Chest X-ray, AP view. Patient: 22 years old, sex M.
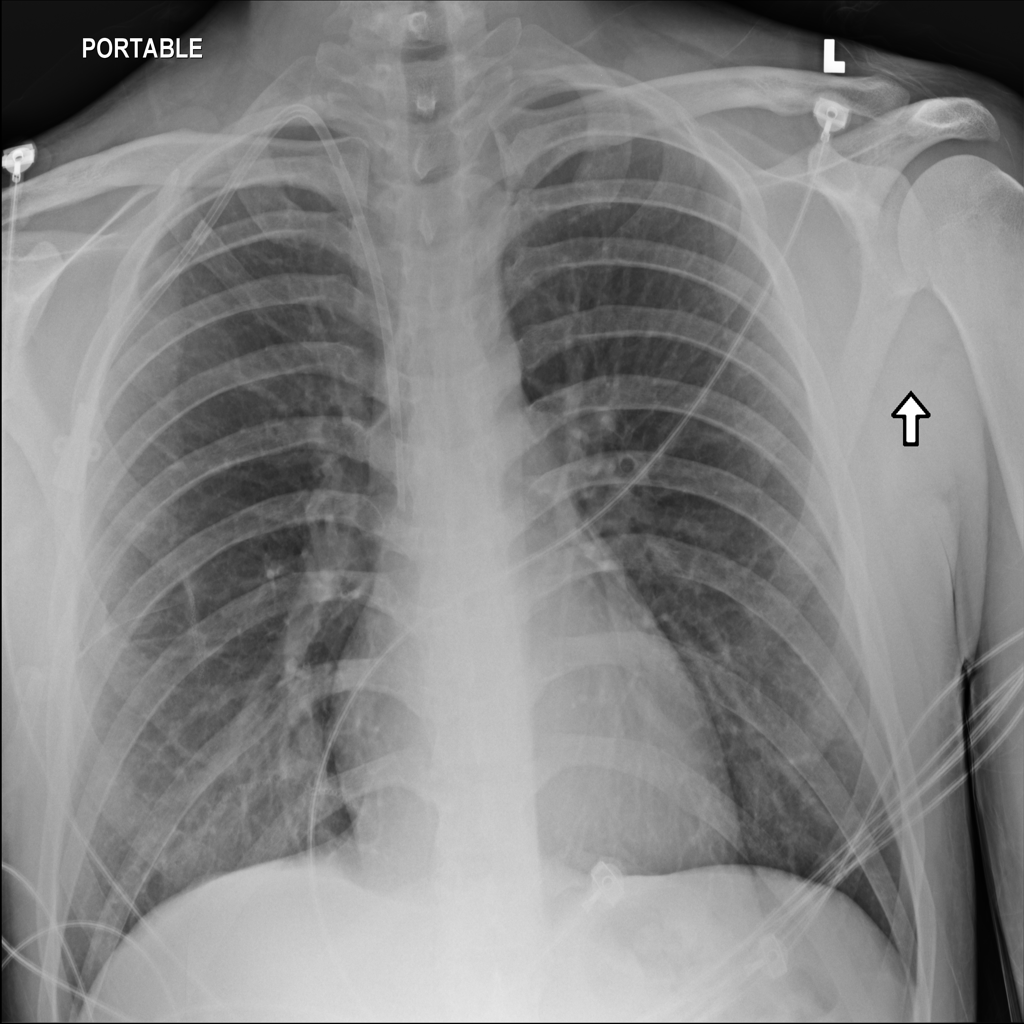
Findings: No Finding